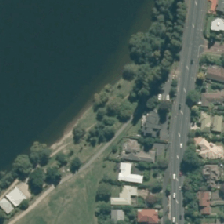
Land cover: urban_parkland